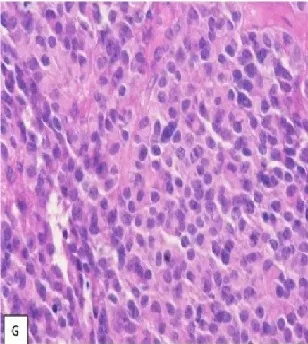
(G) Round nuclei and
ample amounts of granular cytoplasm seen at high power.
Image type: pathology (h&e)